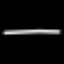
Label: line